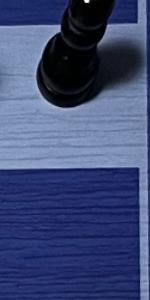
Label: Empty